Question: I need to display vendors without repeat, but i have large bd.
Here is my query:
'''
$model = Driver::select(DB::raw('vendor, COUNT(' . $field . ') AS s'))-
>groupBy('vendor')->pluck('s', 'vendor')->toArray();
'''
It displays how many drivers have each vendor and returm massive:

I'm using twig template and when i try to display this massive with this code:
'''
{% for vendor in model %}
<tr>
<td>{{ vendor}}</td>
</tr>
{% endfor %}
'''
It's just show me numbers, but i need vendors names.
I tried to use
'''
groupBy('vendor')
'''
but it says amth about not enough memory, i think becouse db have 553k rows.
How to get acces to all vendor names?
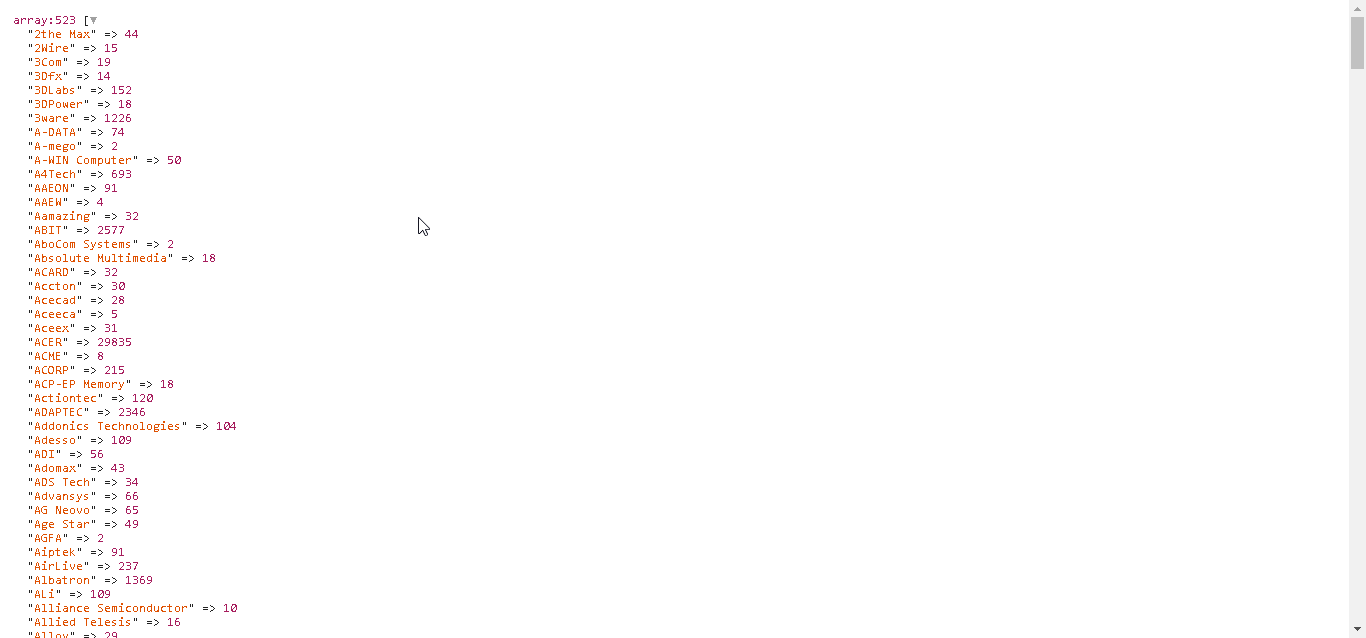
Answer: I believe you are looping through the values instead of the keys can you try
'''
{% for key, vendor in model %}
<tr>
<td>{{ key }}: {{ vendor }}</td>
</tr>
{% endfor %}
'''